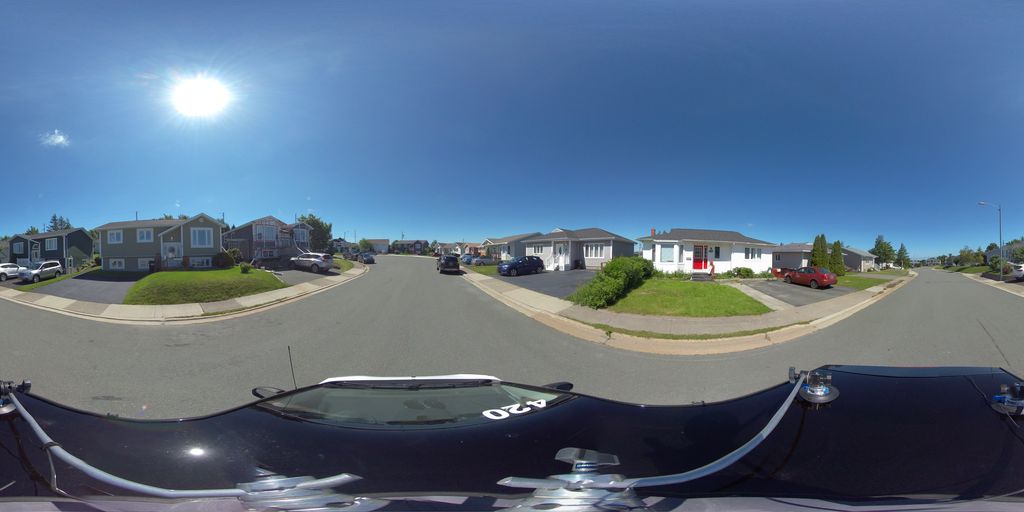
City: st_johns